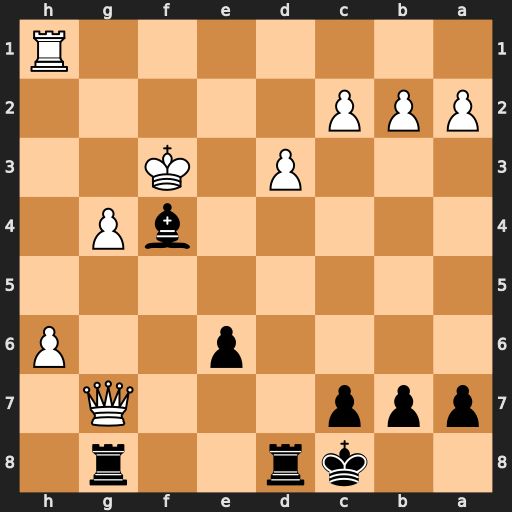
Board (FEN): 2kr2r1/ppp3Q1/4p2P/8/5bP1/3P1K2/PPP5/7R
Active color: b
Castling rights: -
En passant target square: -
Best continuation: Rxg7 hxg7 Be5